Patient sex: M
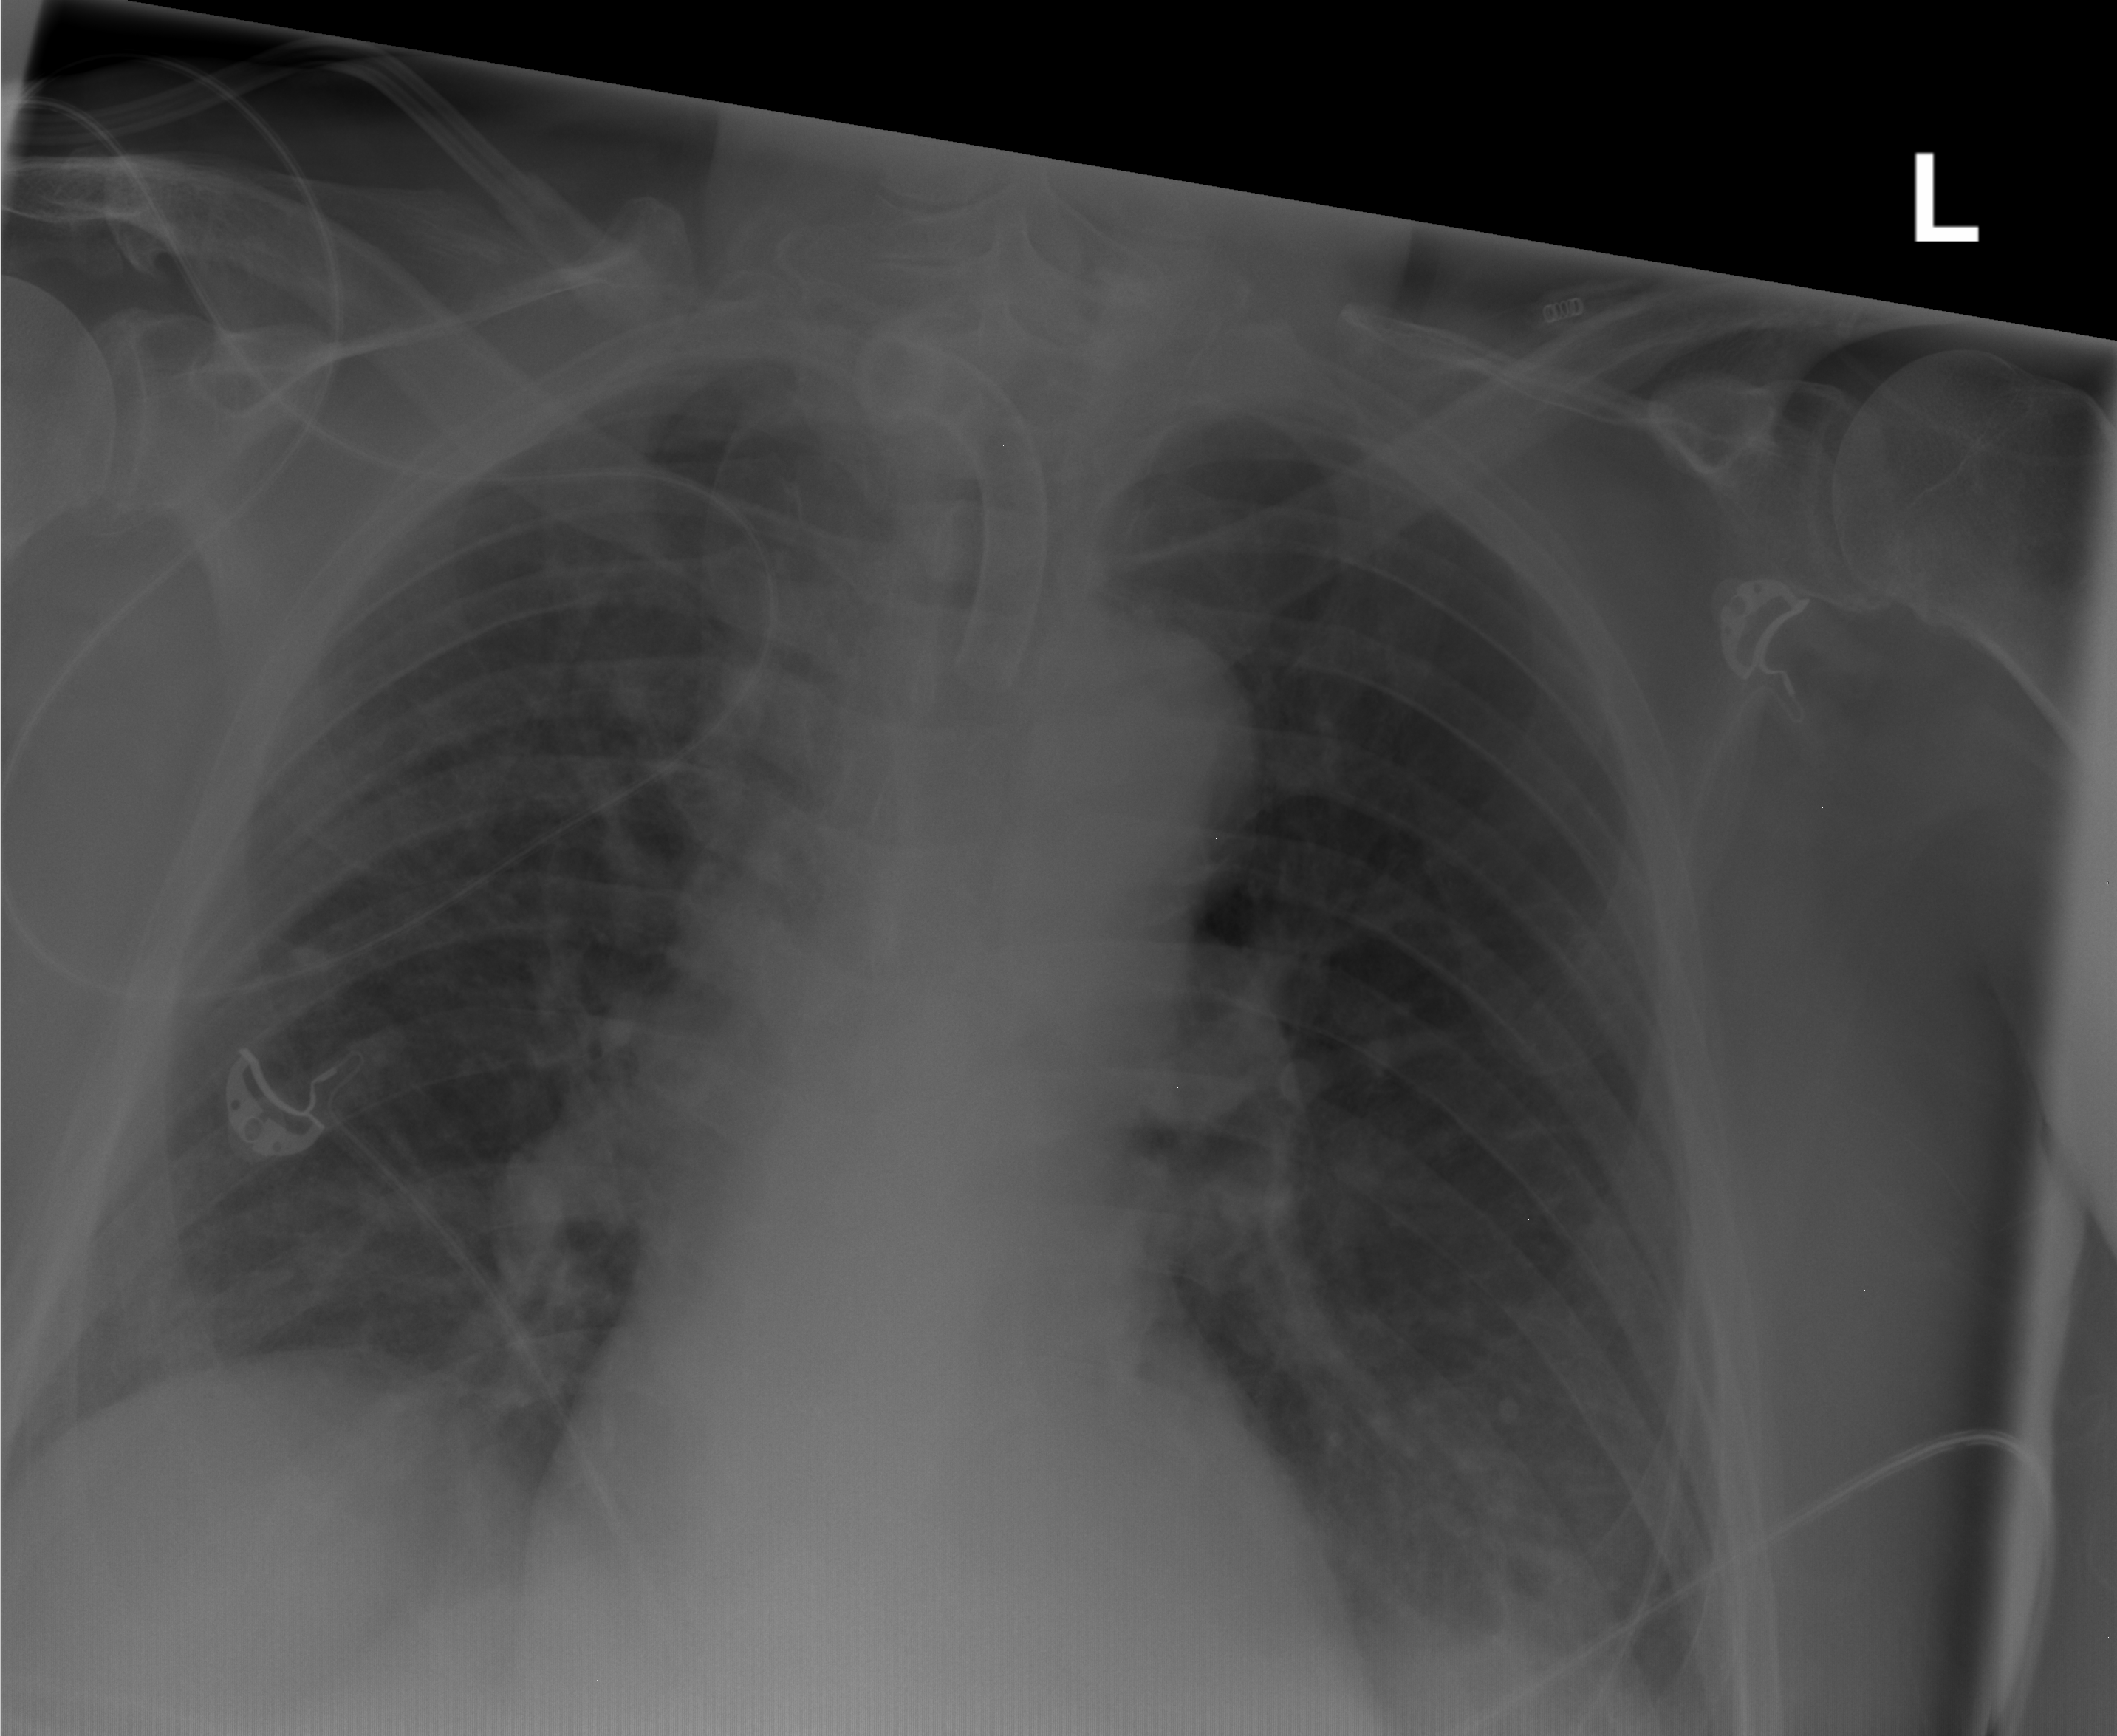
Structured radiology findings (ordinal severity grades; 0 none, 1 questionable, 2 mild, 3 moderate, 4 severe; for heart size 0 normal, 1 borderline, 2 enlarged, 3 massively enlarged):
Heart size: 0
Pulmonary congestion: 2
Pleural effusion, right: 0
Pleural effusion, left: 2
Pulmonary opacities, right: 0
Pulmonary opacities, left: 0
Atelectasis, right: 0
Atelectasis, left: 2